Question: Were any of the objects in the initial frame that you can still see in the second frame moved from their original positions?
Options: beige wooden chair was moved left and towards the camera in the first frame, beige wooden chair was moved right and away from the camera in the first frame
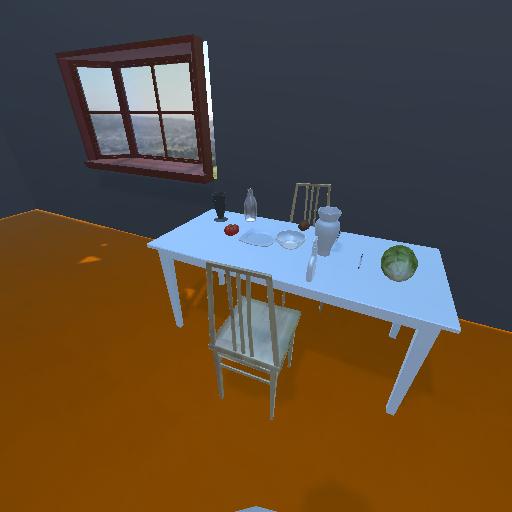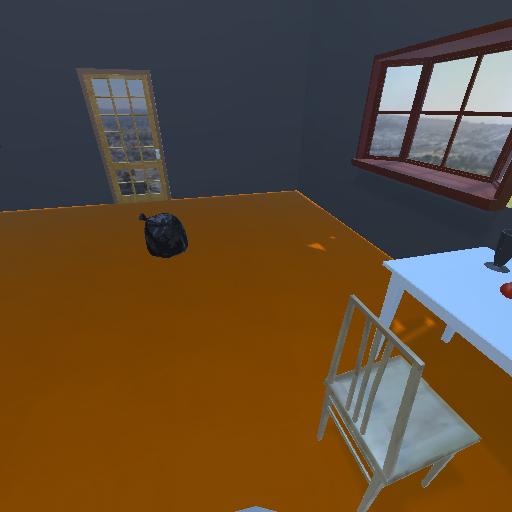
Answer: beige wooden chair was moved left and towards the camera in the first frame